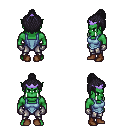
a pixel art fantasy rpg character, male body template, orc, green skin, blue vest, metal pants, raven short topknot hairstyle, purple tiara, metal gloves, brown shoes, four views (front, back, left, right), 2x2 character sprite sheet, small pixel art, hard edges, no anti-aliasing